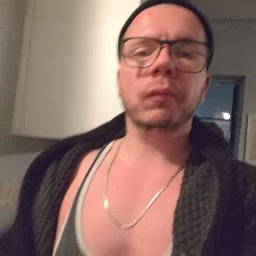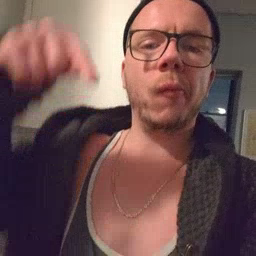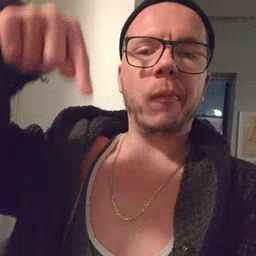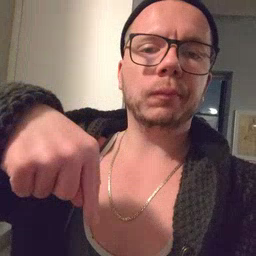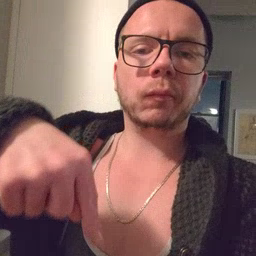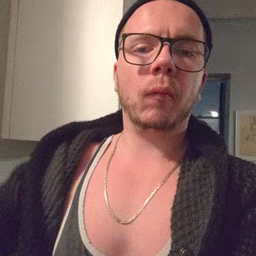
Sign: down